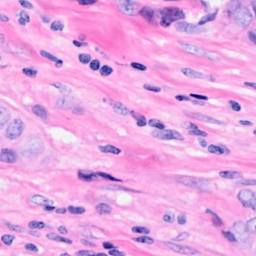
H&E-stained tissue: Breast